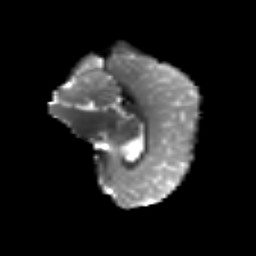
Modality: T2w
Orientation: sagittal
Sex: female
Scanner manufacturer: siemens
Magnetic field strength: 3 T
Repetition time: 5 s
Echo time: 0.071 s